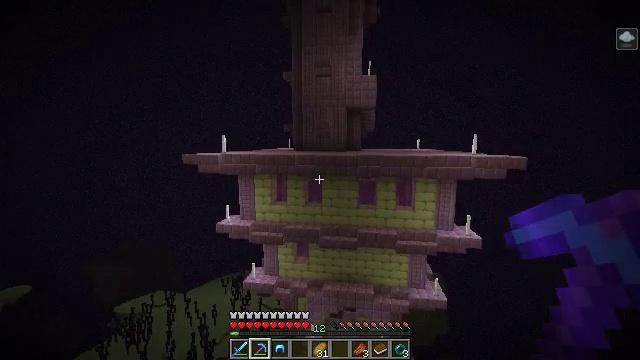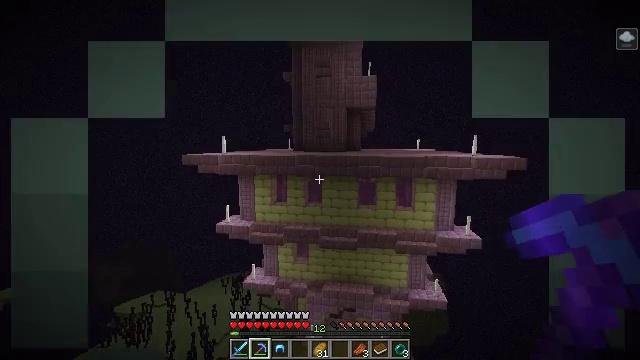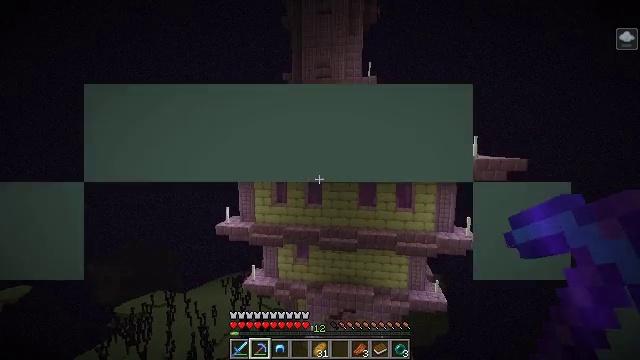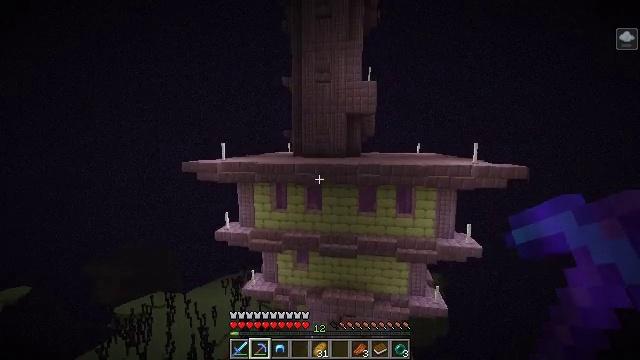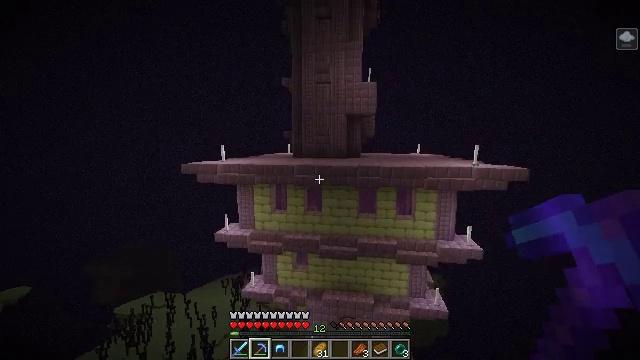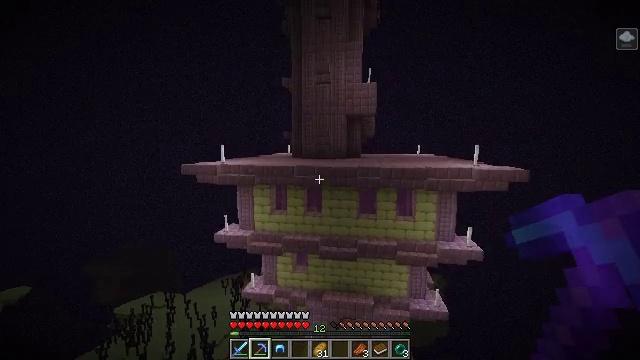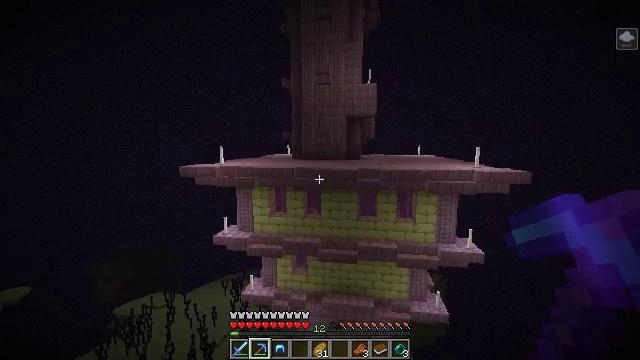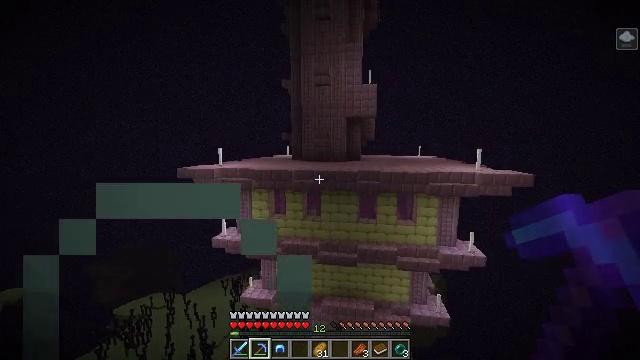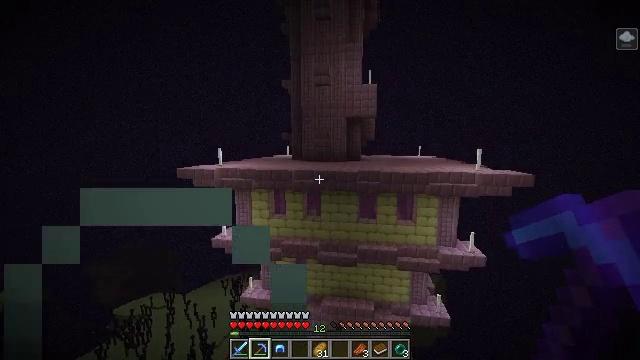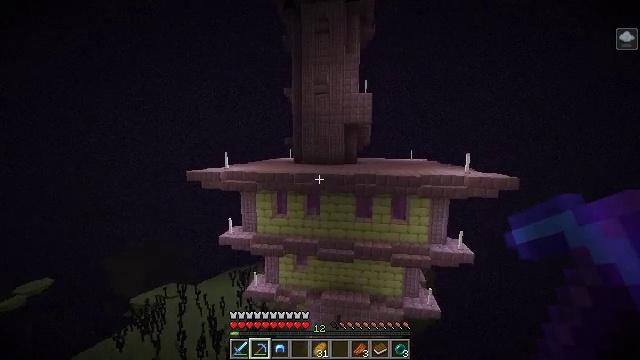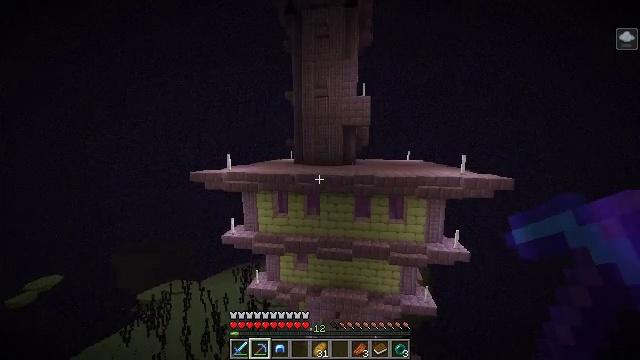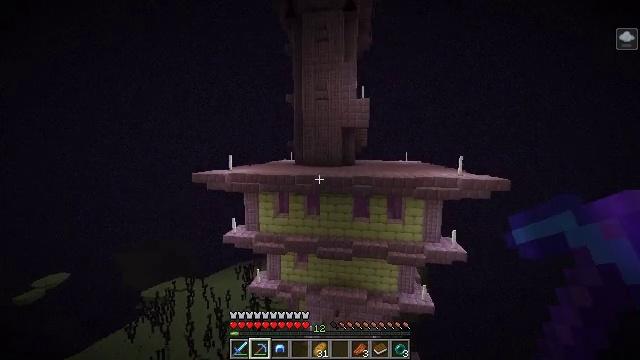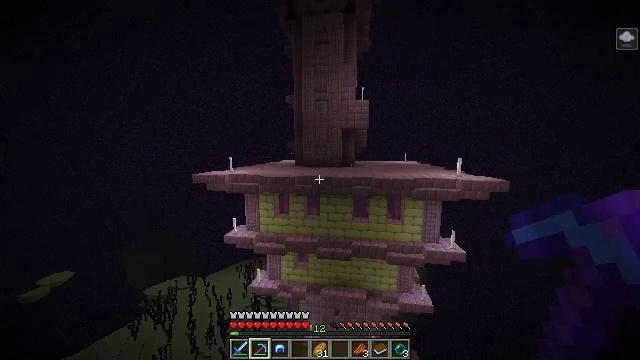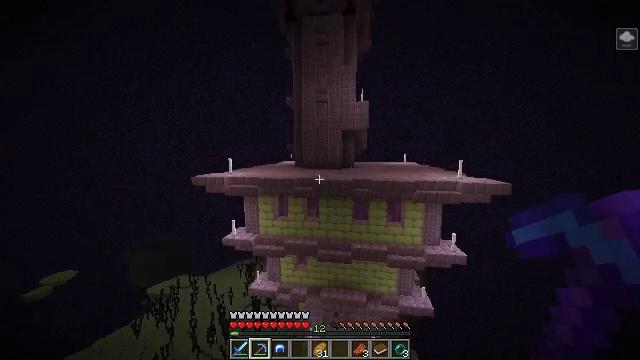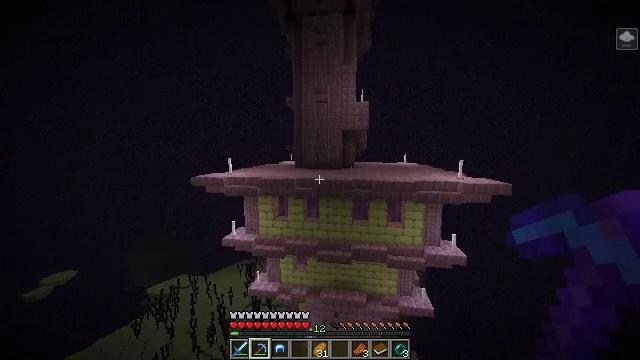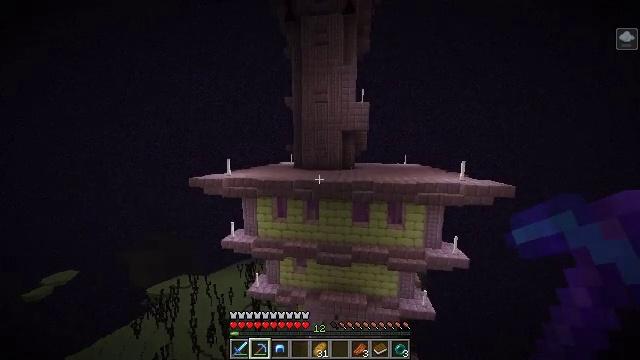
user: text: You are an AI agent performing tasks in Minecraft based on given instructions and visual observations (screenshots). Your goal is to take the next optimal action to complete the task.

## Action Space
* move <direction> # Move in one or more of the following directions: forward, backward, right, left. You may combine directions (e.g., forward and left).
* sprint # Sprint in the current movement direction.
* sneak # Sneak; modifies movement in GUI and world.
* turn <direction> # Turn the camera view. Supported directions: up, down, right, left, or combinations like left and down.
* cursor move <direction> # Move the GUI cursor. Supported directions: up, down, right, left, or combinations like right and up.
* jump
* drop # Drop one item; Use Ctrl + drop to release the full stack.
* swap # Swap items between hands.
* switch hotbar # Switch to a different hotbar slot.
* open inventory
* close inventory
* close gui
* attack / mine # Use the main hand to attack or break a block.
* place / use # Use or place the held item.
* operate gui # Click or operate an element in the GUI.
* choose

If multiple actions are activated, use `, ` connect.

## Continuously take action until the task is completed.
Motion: motion action
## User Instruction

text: Dig out the purpur pillar blocks.
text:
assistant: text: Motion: move forward
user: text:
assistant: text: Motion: move forward
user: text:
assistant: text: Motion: move forward
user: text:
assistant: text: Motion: move forward
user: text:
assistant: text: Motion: move forward
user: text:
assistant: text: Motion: move forward
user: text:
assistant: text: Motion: move forward
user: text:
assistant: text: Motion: move forward, sprint
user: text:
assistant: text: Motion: move forward, sprint
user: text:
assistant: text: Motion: move forward, sprint
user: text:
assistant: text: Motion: move forward, sprint
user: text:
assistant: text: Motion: move forward, sprint
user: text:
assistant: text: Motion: move forward, sprint
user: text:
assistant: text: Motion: move forward, sprint
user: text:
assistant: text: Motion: move forward, sprint
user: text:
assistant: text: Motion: move forward, sprint
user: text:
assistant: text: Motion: move forward, sprint
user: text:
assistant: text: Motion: move forward, sprint
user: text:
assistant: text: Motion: move forward, sprint
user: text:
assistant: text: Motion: move forward, sprint
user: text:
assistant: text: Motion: move forward, sprint
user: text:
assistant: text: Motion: move forward, sprint
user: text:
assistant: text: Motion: move forward, sprint
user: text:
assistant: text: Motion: move forward, sprint
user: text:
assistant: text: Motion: move forward, sprint
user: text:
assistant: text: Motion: move forward, sprint
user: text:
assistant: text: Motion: move forward, sprint
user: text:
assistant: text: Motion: move forward, sprint
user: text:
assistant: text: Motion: move forward, sprint
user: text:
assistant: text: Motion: move forward, sprint